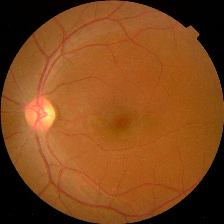
Diabetic retinopathy grade: No DR